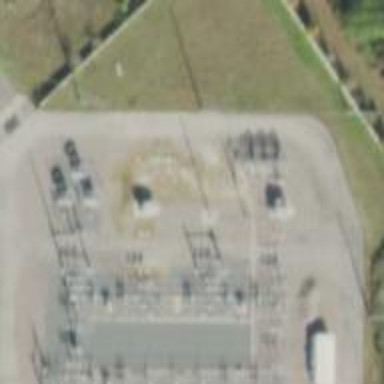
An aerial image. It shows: Distribution substation surrounded by fence.